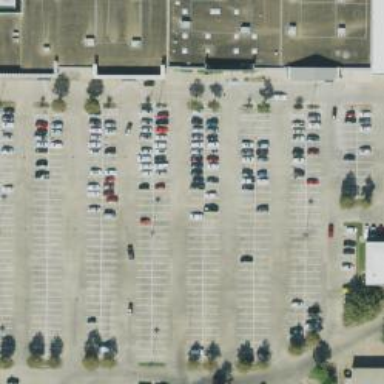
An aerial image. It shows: Parking space is available.